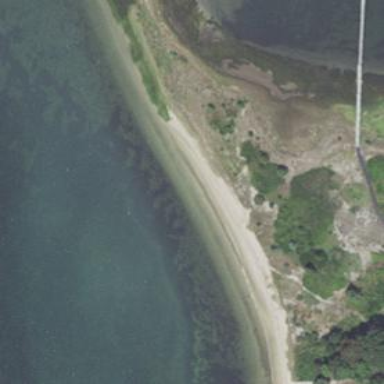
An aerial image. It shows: Sandy beach with natural surface.